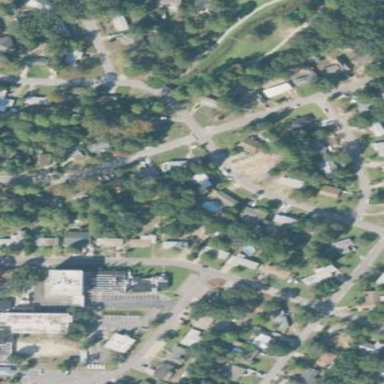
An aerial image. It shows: This residential area consists of single-family homes.